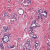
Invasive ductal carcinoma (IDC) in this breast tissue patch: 0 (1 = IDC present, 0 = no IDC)